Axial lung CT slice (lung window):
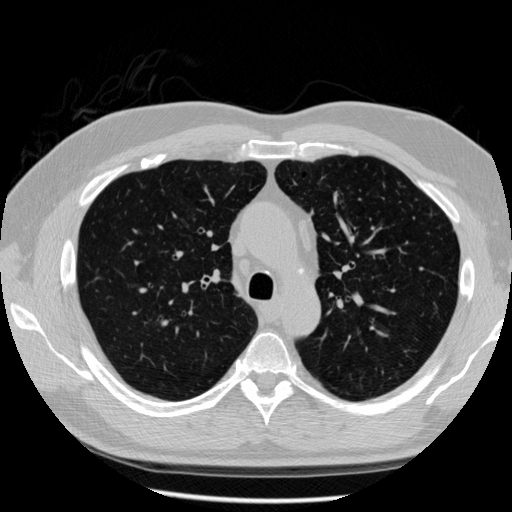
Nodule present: no